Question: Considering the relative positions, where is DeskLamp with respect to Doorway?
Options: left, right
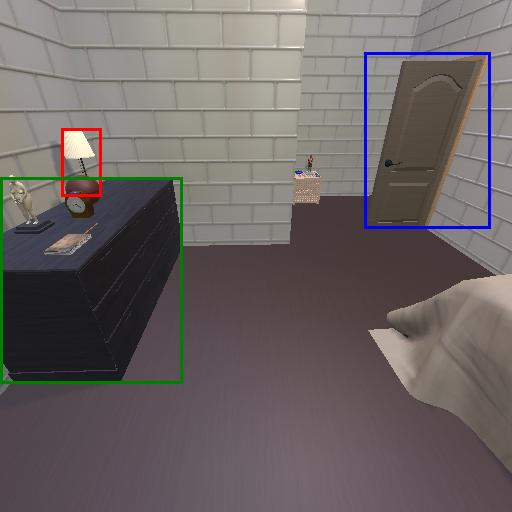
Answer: left